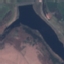
Land use / land cover class: River